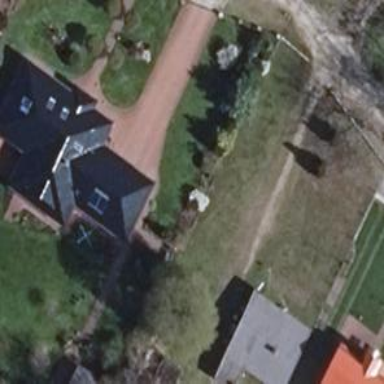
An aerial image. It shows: Building with hipped roof.